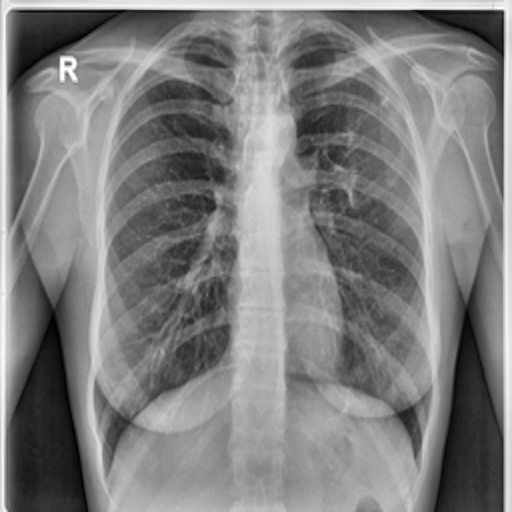
Finding: TUBERCULOSIS